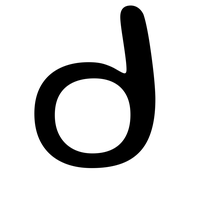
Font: Gluten_Light